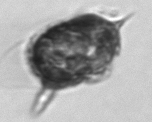
Label: Amylax